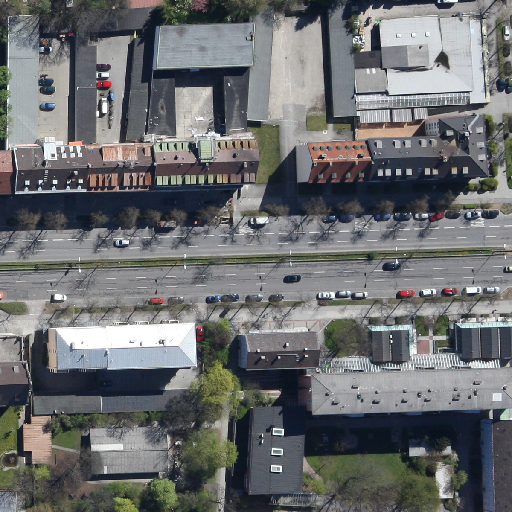
Referring expression: road